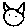
Label: cat